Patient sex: F
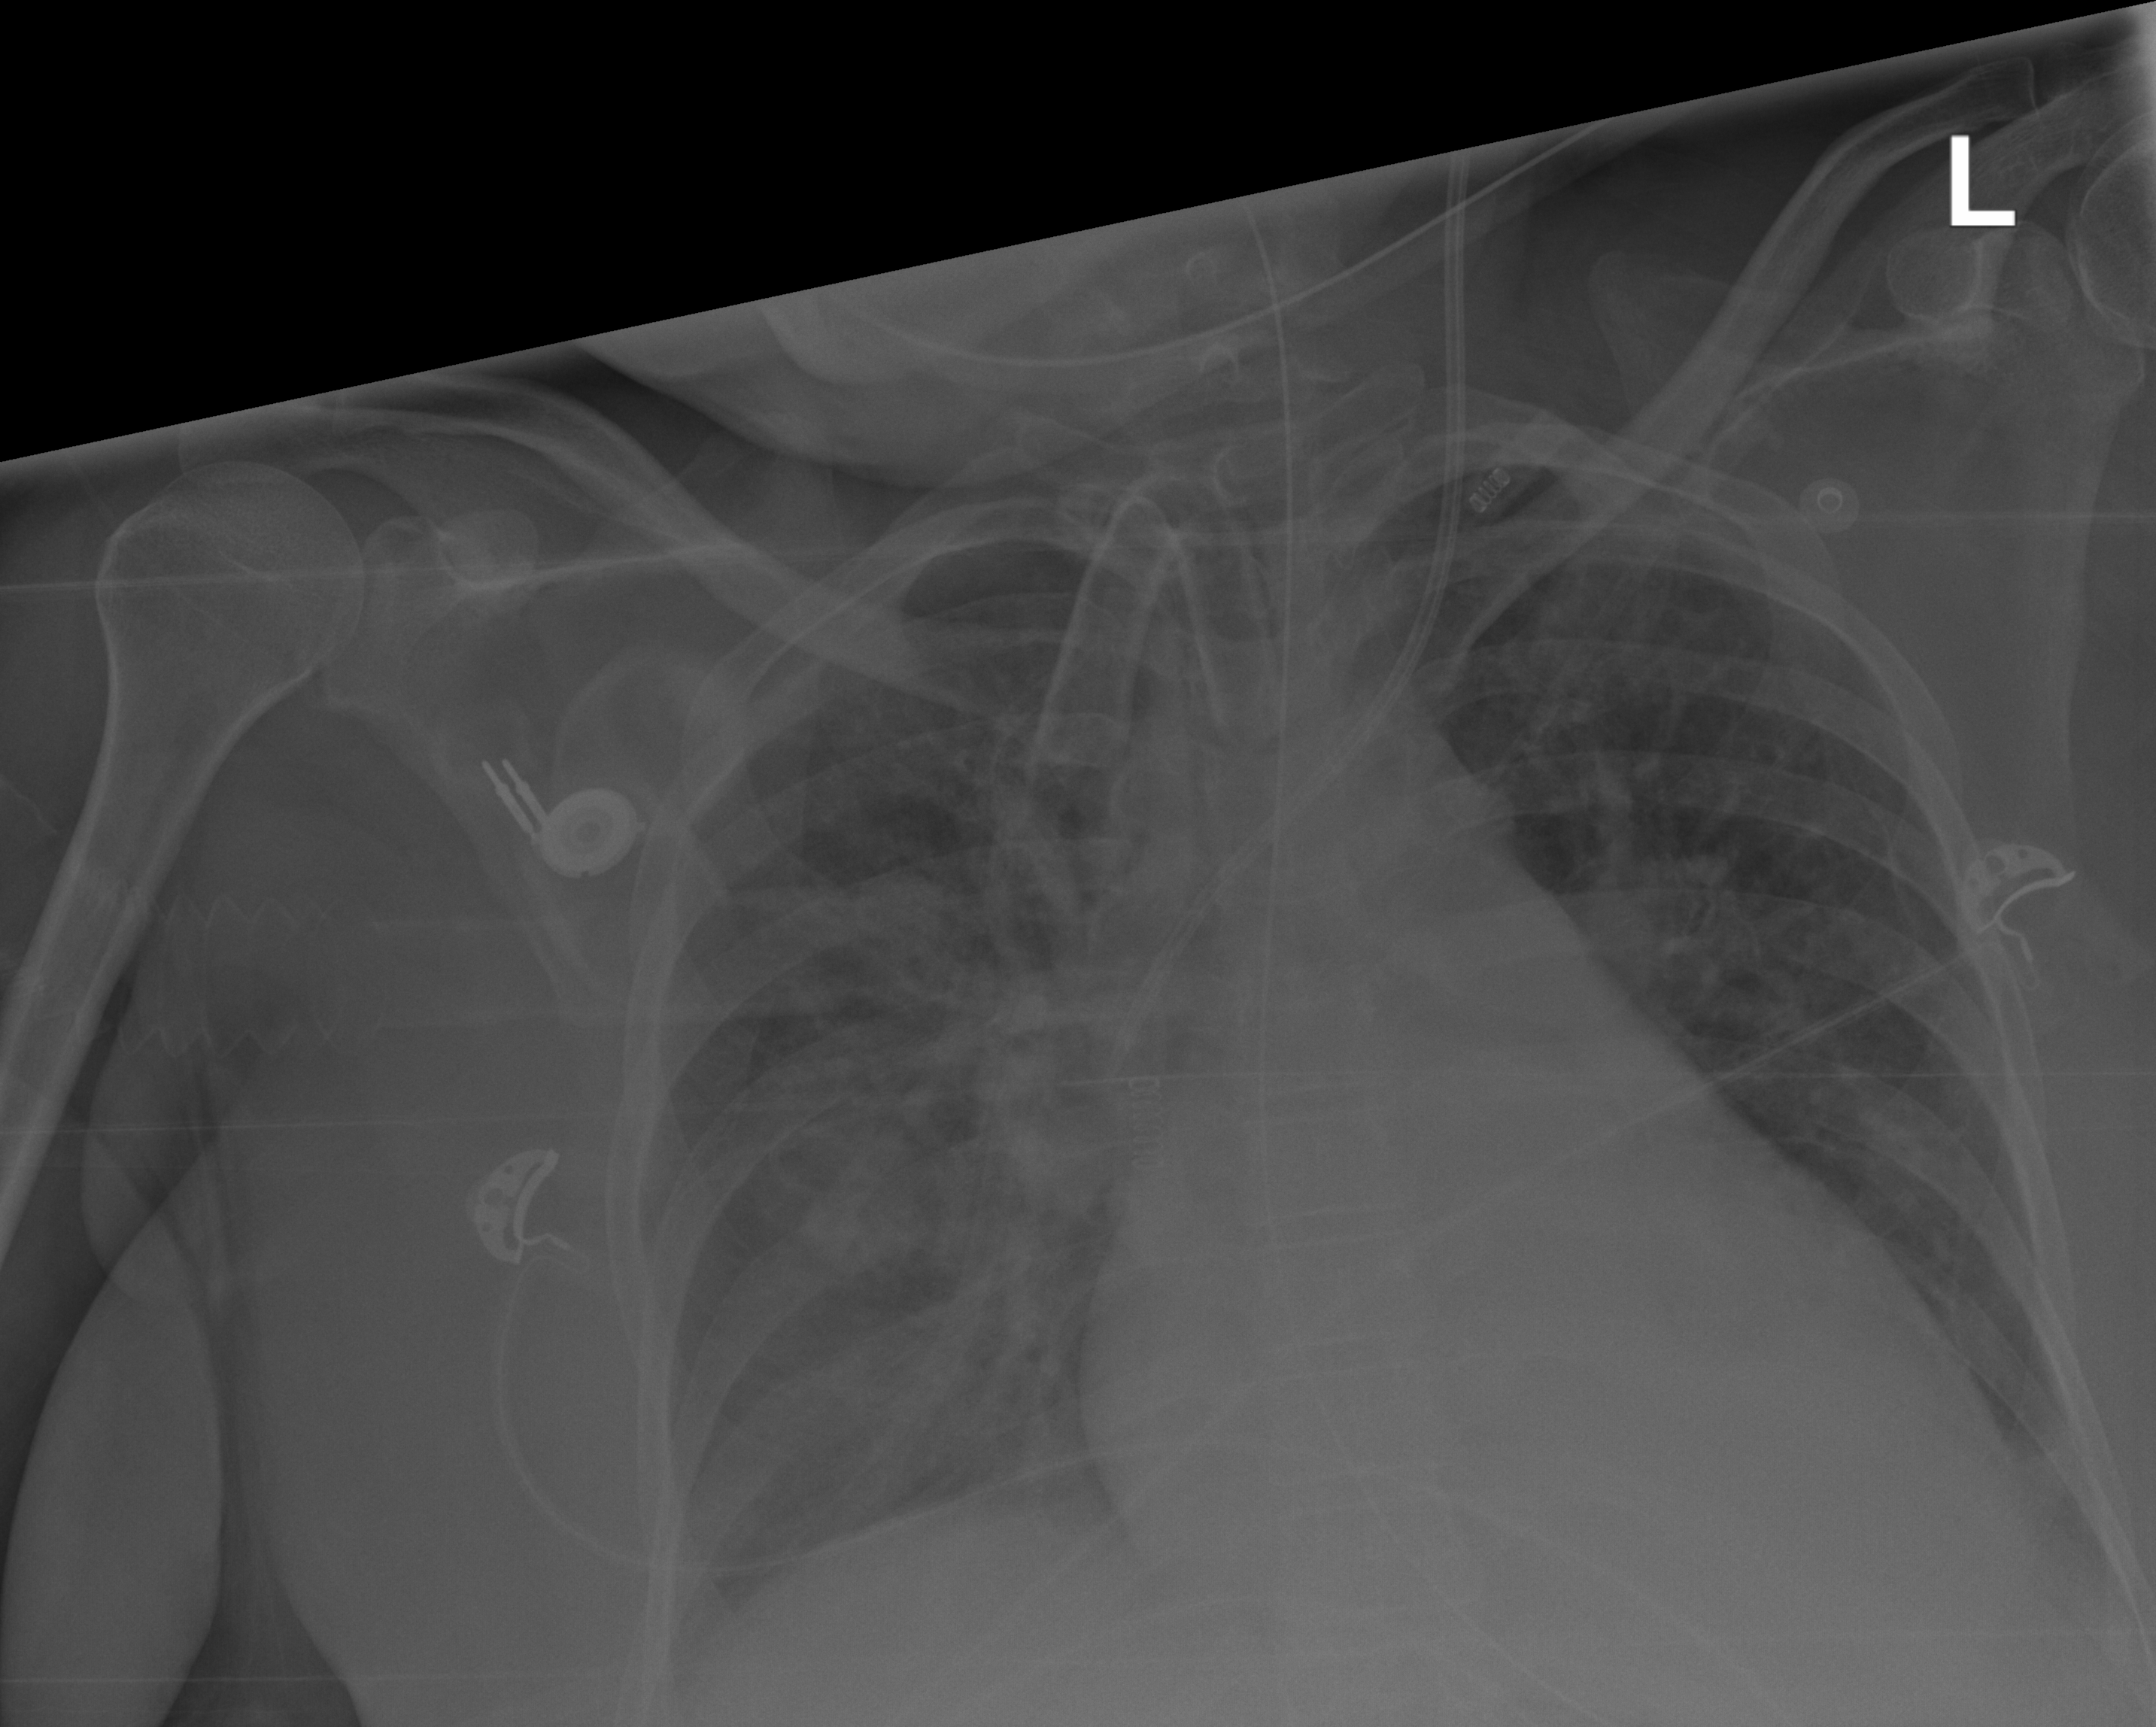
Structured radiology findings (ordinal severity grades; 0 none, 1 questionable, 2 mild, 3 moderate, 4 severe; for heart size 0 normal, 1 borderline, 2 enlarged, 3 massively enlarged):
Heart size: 2
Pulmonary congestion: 2
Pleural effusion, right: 2
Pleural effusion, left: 2
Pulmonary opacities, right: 2
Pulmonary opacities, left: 0
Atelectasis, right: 2
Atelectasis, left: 2